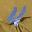
Label: 4